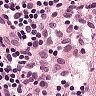
Metastatic tissue present: no